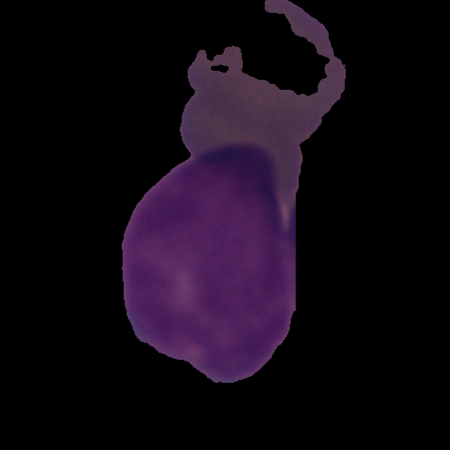
Label: cancer